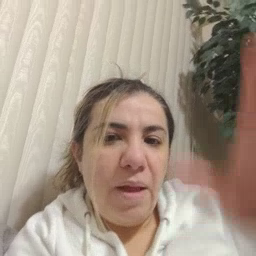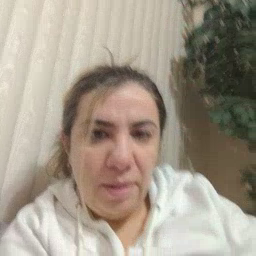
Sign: man